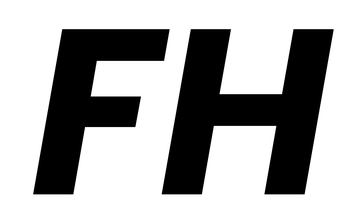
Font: Poppins-BoldItalic